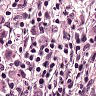
Metastatic tissue present: yes